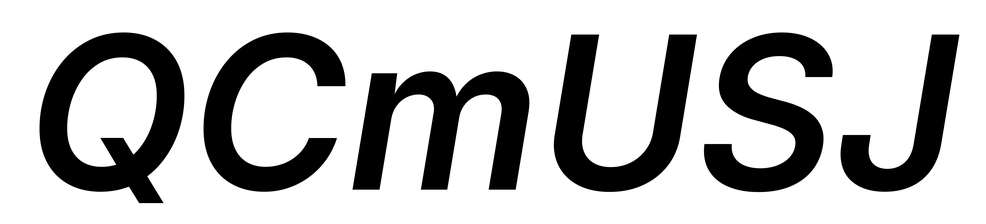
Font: Inter-Italic_SemiBold_Italic